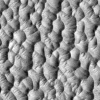
Atmospheric dust classification: not_dusty